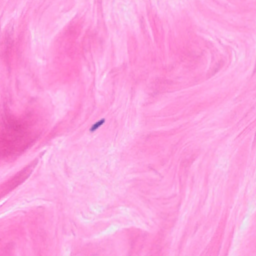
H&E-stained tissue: Breast